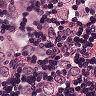
Metastatic tissue present: yes